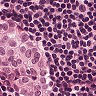
Metastatic tissue present: yes